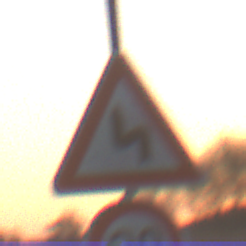
Verkehrszeichen: DoppelkurveZunaechstLinks
Zusatzzeichen unten: Geschwindigkeit30
Umgebung: Outdoor, Nature
Tageszeit: SunriseSunset
Wetter: Clear
Licht: Natural
Jahreszeit: Winter
Kontrast: LowContrast